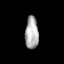
Tissue: lung
Cell type: Epithelial cells
Senescence score: 0.1329
Nuclear area (px): 424
Mean DAPI intensity: 172.606